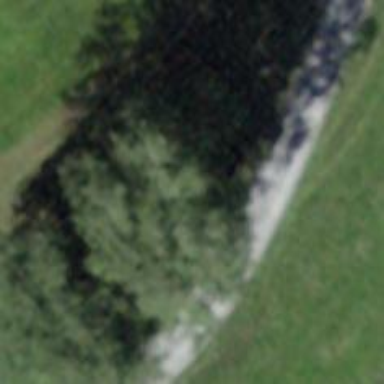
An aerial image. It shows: Broadleaved tree with lush foliage.